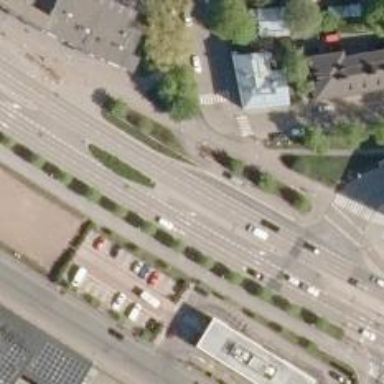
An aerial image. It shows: Primary road with asphalt surface.